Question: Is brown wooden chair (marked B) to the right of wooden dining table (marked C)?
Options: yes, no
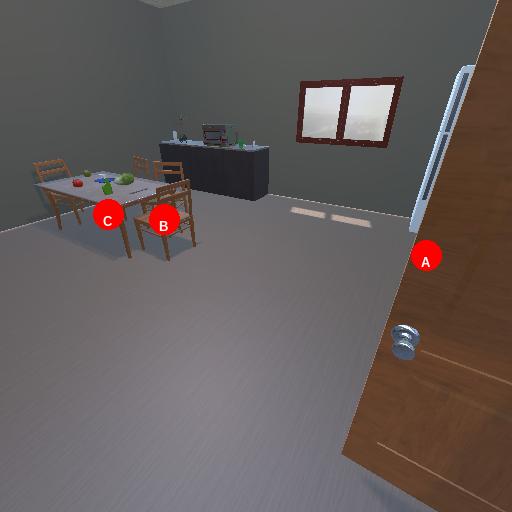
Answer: yes